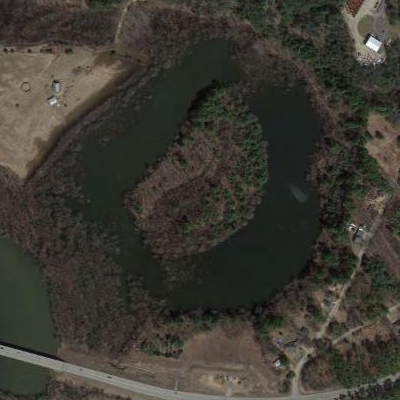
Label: RiverLake